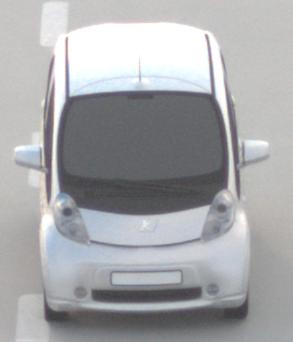
Make: Peugeot
Model: iOn
Detailed model: iOn
Model produced from: 2010/12
Model produced until: 2013/02
Doors: 5
Color: white
Road condition: dry road
Daytime: sunrise or sunset
Contrast: low contrast